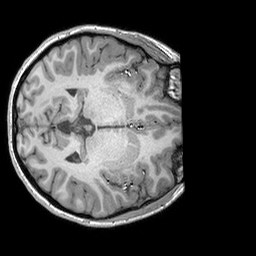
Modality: T1w
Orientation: axial
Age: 19
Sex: female
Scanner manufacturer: siemens
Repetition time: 2.25 s
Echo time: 0.00302 s